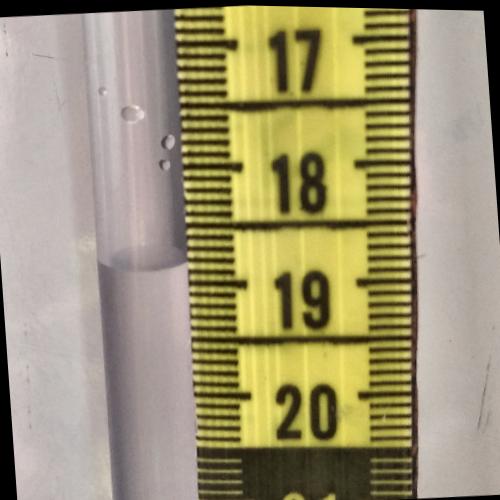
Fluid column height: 18.8 cm